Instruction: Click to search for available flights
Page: home
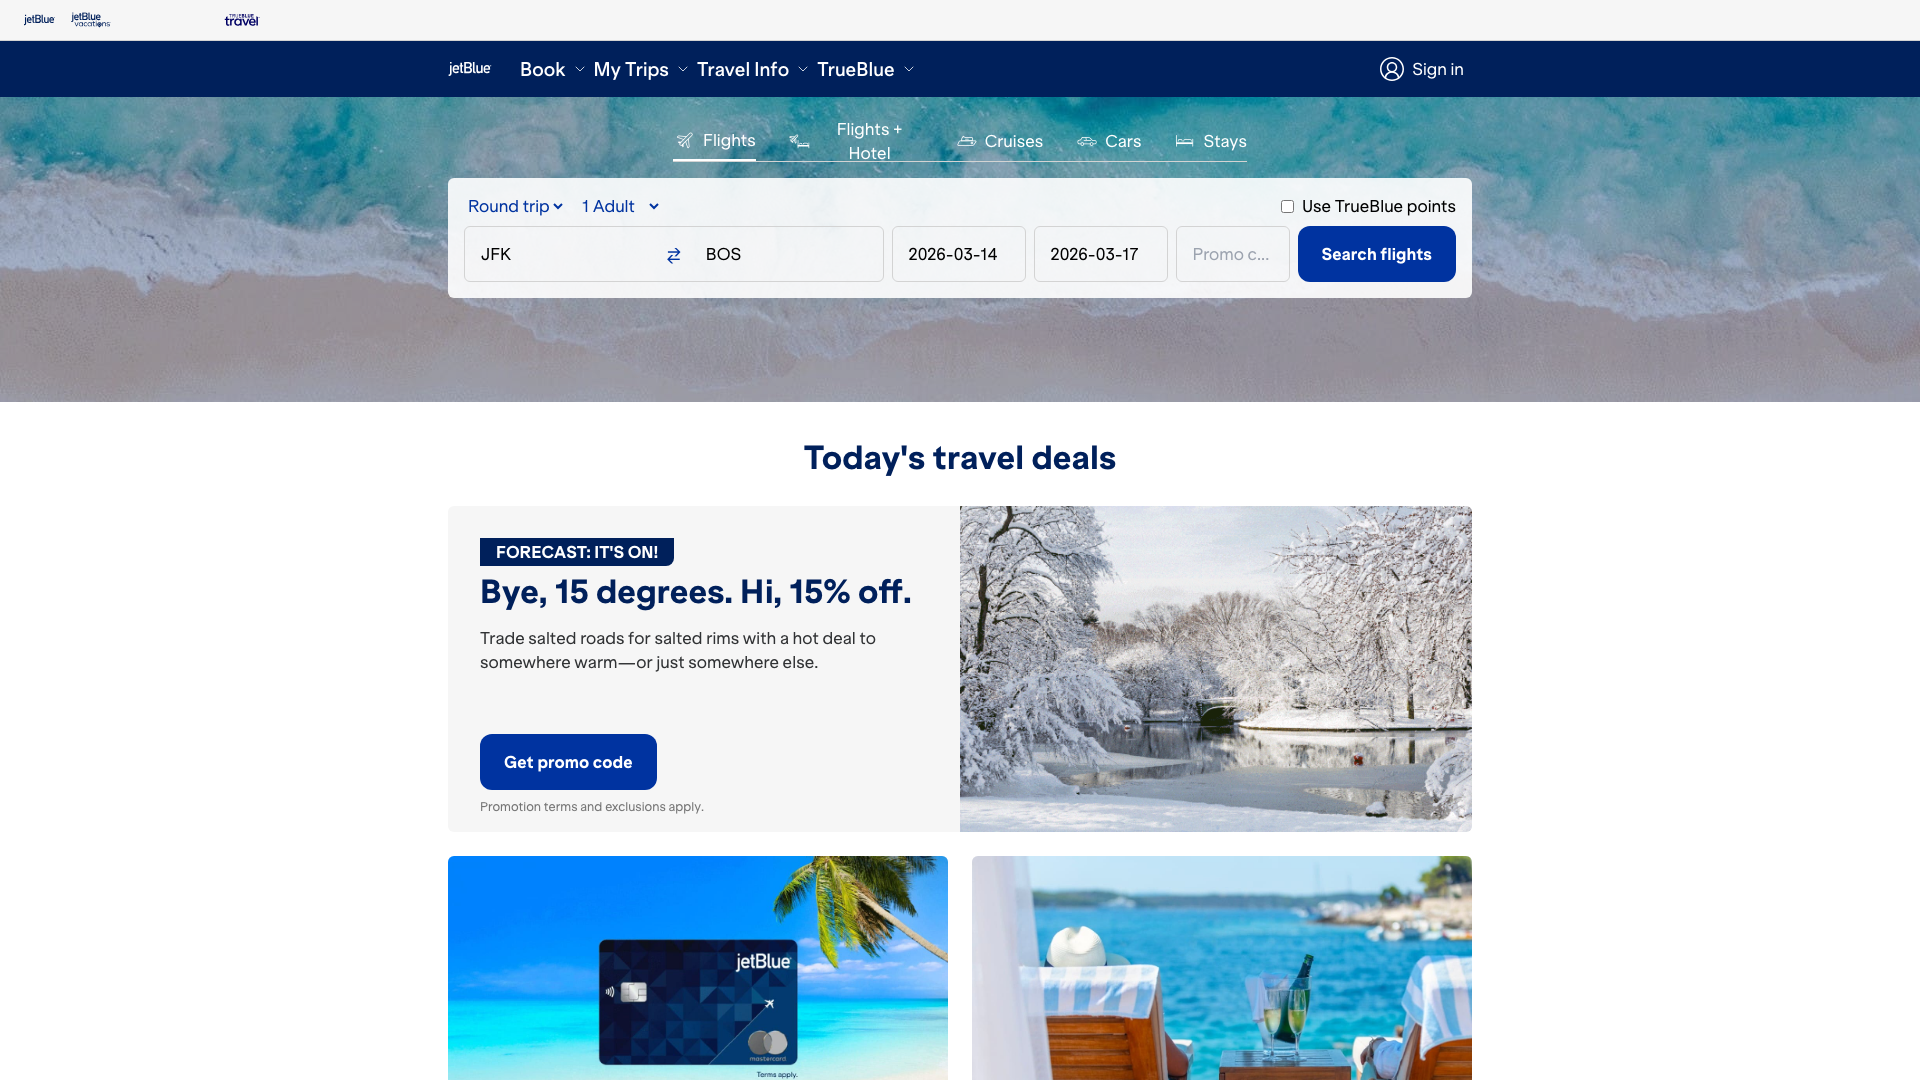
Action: click